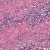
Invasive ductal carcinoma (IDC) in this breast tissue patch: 1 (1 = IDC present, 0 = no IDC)